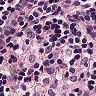
Metastatic tissue present: no